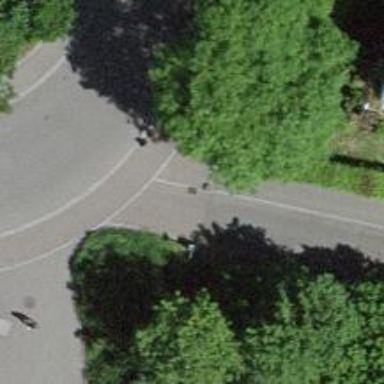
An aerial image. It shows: Residential road with cycle track.